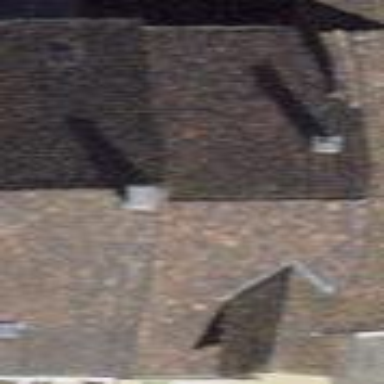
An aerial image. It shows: Building with tiled roof.